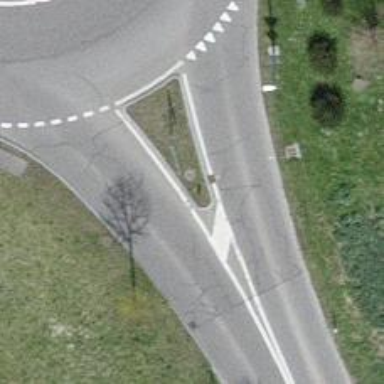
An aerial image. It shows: Traffic calming island.